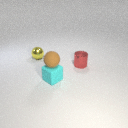
small red metal cylinder to the right of small yellow metal sphere